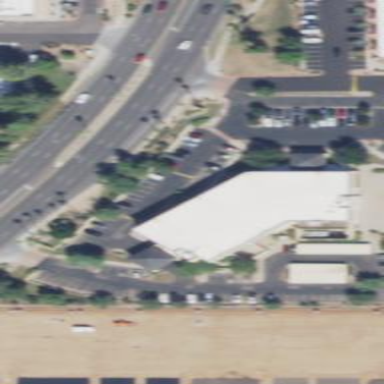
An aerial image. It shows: Clinic building offering healthcare services.